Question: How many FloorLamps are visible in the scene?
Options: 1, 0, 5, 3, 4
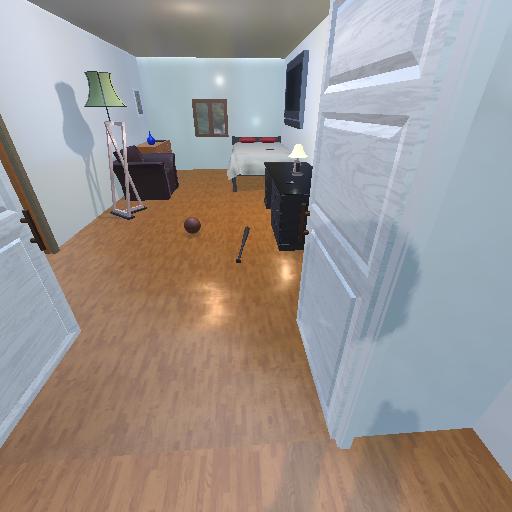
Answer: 1